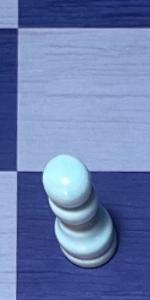
Label: Pawn_White